Question: I checked a few posts here and managed to keep the text align in the middle of my user's icon, the question here is: as you can see if his name is too long it goes to the other line.
I was wondering if theres a way to reajust and keep the whole name in the middle of the icon?
Thanks in advance

here's my html:
'''
<li class="user">
<a href="#"><img class="img-circle online" src="http://placehold.it/50">
<span>Nome do Usuario</span></a>
</li>
'''
and my css:
'''
.chat-list > li.user {
display: inline-table;
height: 50px;
margin-bottom: 5px;
width: 100%;
}
.user span {
display: inline-table;
margin-left: 8px;
width: 69%;
word-break: normal;
}
'''
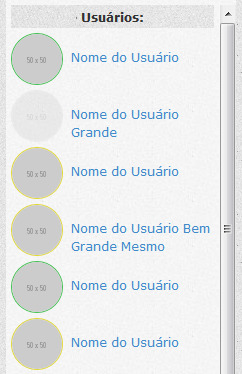
Answer: Try this
HTML:
'''
<li class="user">
<a href="#"><img class="img-circle online" src="http://placehold.it/50">
<span>Nome do Usuario</span></a>
</li>
'''
CSS:
'''
.chat-list > li.user {
height: 50px;
margin-bottom: 5px;
width: 100%;
display:block;
}
.user a {display:table;text-align:left;}
.user a img {display:table-cell;width:50px;}
.user span {
display: table-cell;
margin-left: 8px;
width: 69%;
word-break: normal;
vertical-align:middle;
}
'''
JSFiddle: <URL>
TL:DR - Set the parent to display:table, and set the children as display:table-cell then add vertical-align:middle to your span.